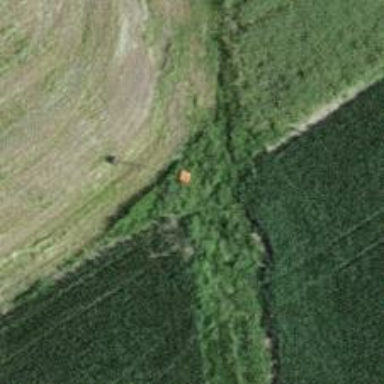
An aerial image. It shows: Aerial marker.